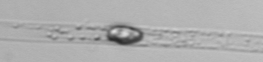
Label: Dactyliosolen_blavyanus